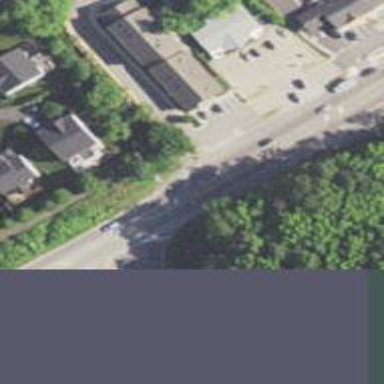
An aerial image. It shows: Marked crossing on footway.